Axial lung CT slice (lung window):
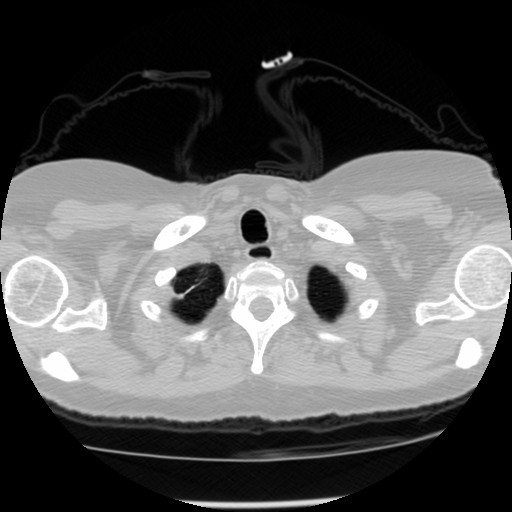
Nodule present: no